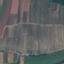
Label: PermanentCrop